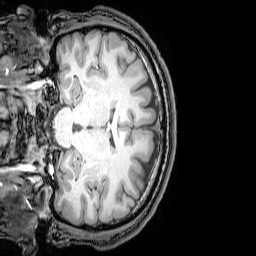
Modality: T1w
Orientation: coronal
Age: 22
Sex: male
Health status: healthy
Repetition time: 0.081 s
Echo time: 0.037 s